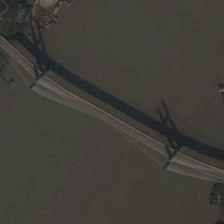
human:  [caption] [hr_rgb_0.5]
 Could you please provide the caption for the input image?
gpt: the narrow curved bridge spans the wide dark river .

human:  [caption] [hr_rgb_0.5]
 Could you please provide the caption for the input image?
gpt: the suspension bridge is across the the dark green river .

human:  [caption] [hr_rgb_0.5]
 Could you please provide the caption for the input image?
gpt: a bridge divided a bareland which has trees on both sides .

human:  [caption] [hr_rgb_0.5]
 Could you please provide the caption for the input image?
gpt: there is a double tower stayed cable bridge built on the river .

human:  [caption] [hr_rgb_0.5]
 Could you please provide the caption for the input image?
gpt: some green plants are in two sides of a river with a bridge over it .